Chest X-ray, PA view. Patient: 55 years old, sex M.
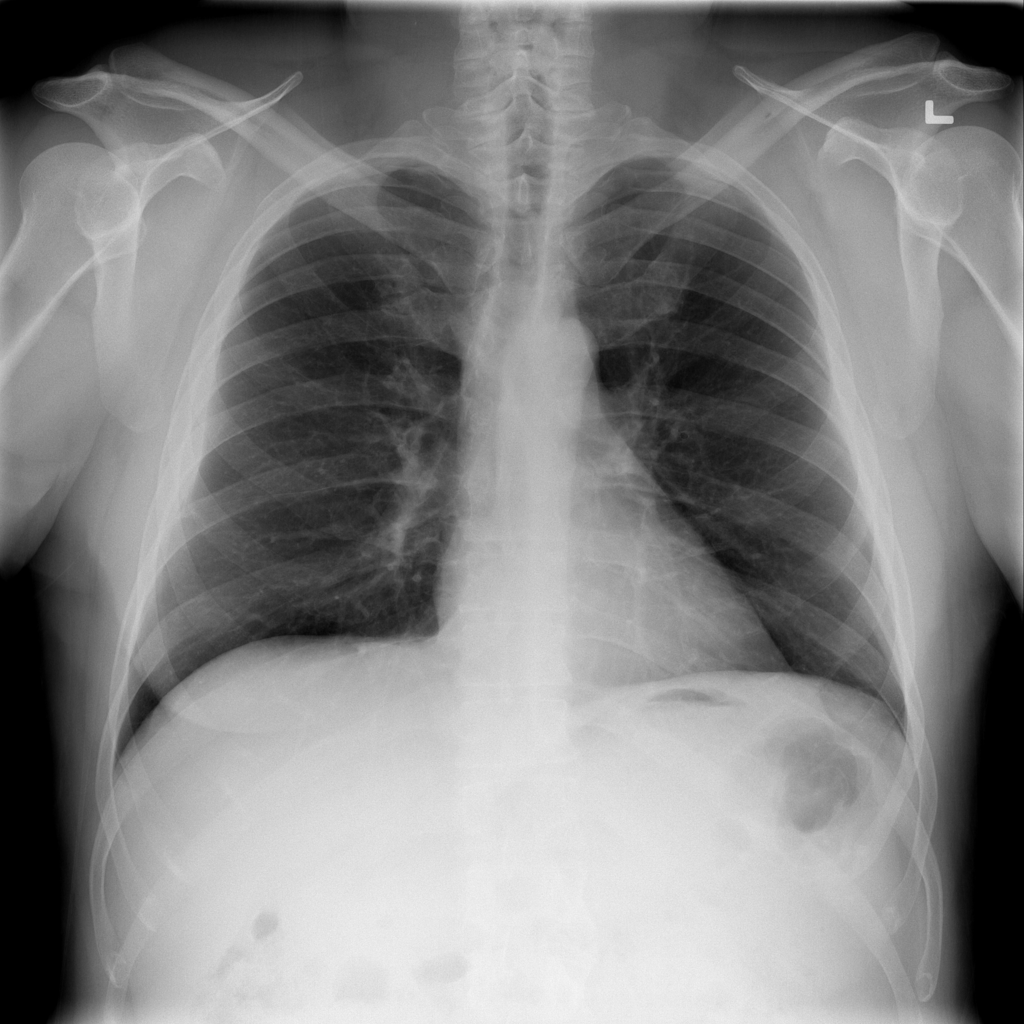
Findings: No Finding